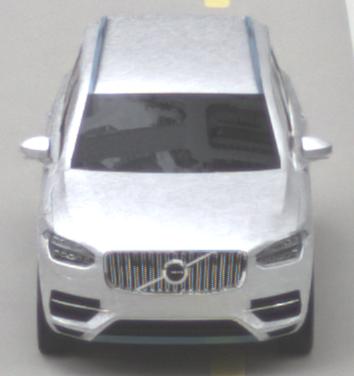
Make: Volvo
Model: XC90 B5
Detailed model: XC90 (L)
Model produced from: 2019/08
Model produced until: 2020/04
Doors: 5
Color: white
Road condition: dry road
Daytime: morning or afternoon
Contrast: low contrast